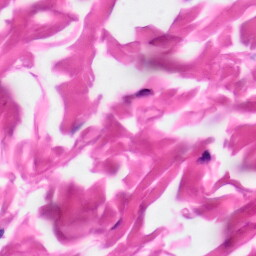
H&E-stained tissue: Skin